【题型】选择题　【知识点】函数　【难度】easy
函数$f(x)=\dfrac{2\cos\left(\dfrac{3\pi}{2}+x\right)}{x^2+1}\left(x\in[-2,2]\right)$的大致图像是 (\quad)

\noindent A. \quad

B. \quad

C. \quad

D.

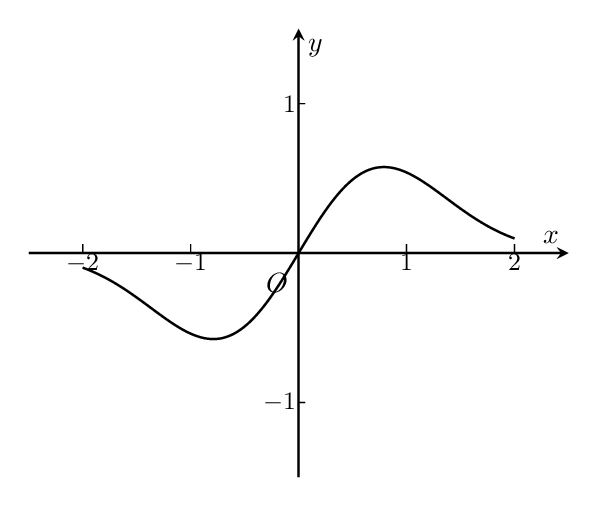
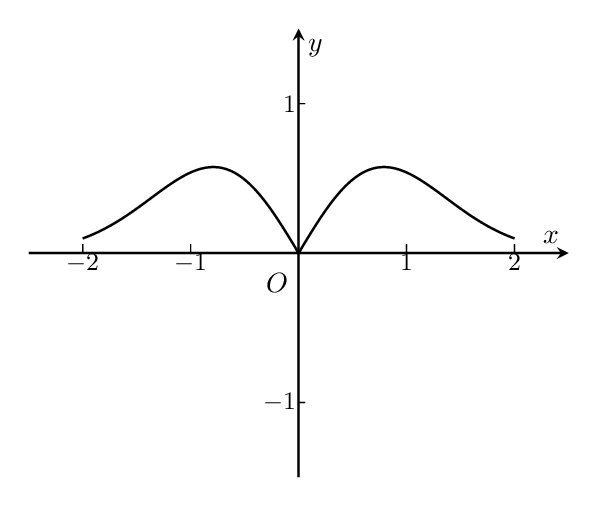
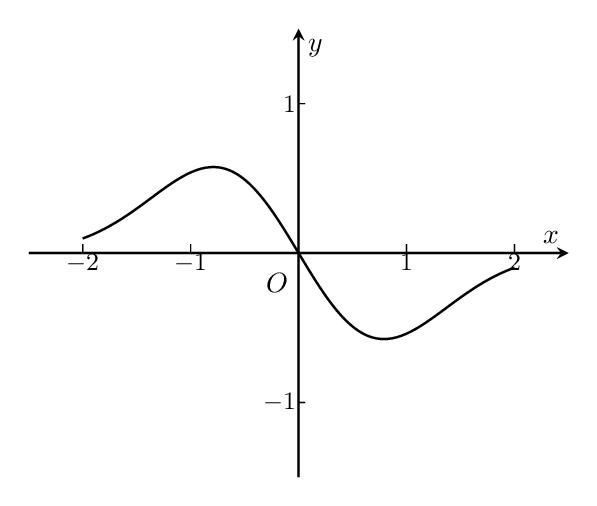
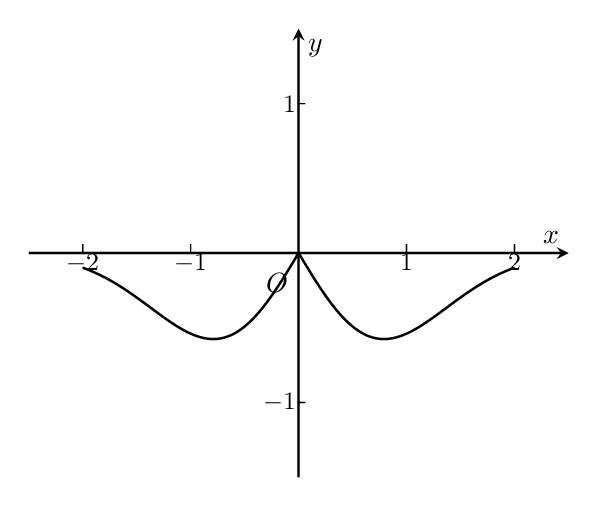
【解答】
\noindent \textbf{【答案】}A

\noindent \textbf{【难度】}0.65

\noindent \textbf{【知识点】}诱导公式五、六、函数奇偶性的定义与判断、识别正（余）弦型三角函数的图象、函数图像的识别

\noindent \textbf{【分析】}由诱导公式及奇偶性定义判断$f(x)$的奇偶性，结合$(0,2)$上$f(x)$的符号，应用排除法确定答案即可.

\noindent \textbf{【详解】}由题设，$f(x)=\dfrac{2\sin x}{x^2+1}$，则
\(
f(-x)=\dfrac{2\sin(-x)}{(-x)^2+1}=-\dfrac{2\sin x}{x^2+1}=-f(x),
\)
所以$f(x)$为奇函数，排除B、D；

\noindent 又在$(0,2)$上$f(x)>0$，排除C.

\noindent 故选：A